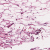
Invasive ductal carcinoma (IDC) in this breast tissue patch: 1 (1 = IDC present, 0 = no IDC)